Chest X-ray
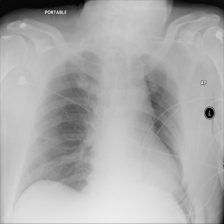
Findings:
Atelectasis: negative
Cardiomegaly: negative
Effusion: negative
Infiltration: negative
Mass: negative
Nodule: negative
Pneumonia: negative
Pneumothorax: negative
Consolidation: negative
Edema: negative
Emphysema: negative
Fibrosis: negative
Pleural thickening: negative
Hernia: negative